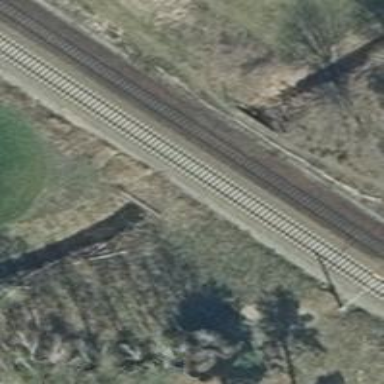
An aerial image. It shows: Bridge over electrified railway with contact lines.